Question: I am working upon a Core-data app which involves collapsable sections.
Basically, if I move a managed object across section, or just delete it when its section is opened, I get the following error:
> 2014-04-28 19:38:44.690 uRSS[663:60b] CoreData: error: Serious application error. An exception was caught from the delegate of NSFetchedResultsController during a call to -controllerDidChangeContent:. Invalid update: invalid number of rows in section 7. The number of rows contained in an existing section after the update (2) must be equal to the number of rows contained in that section before the update (3), plus or minus the number of rows inserted or deleted from that section (0 inserted, 0 deleted) and plus or minus the number of rows moved into or out of that section (0 moved in, 0 moved out). with userInfo (null)
I believe its about the way I handle changes in the 'didChange Object' method but I am stuck ATM:
'''
- (void)controller:(NSFetchedResultsController *)controller didChangeObject:(id)anObject
atIndexPath:(NSIndexPath *)indexPath forChangeType:(NSFetchedResultsChangeType)type
newIndexPath:(NSIndexPath *)newIndexPath
{
UITableView *tableView = self.tableView;
switch(type) {
case NSFetchedResultsChangeInsert:
NSLog(@"MasterViewController::didChangeObject **** Inserting something in %@**** ", _detailViewController.detailItem.category.name);
if ([_detailViewController.detailItem.category.open boolValue]) {
[tableView insertRowsAtIndexPaths:@[newIndexPath] withRowAnimation:UITableViewRowAnimationFade];
}
break;
case NSFetchedResultsChangeDelete:
NSLog(@"MasterViewController::didChangeObject **** Deleting something in %@**** ", _detailViewController.detailCategory.name);
if ([_detailViewController.detailCategory.open boolValue]) {
[tableView deleteRowsAtIndexPaths:@[indexPath] withRowAnimation:UITableViewRowAnimationFade];
}
break;
case NSFetchedResultsChangeUpdate:
NSLog(@"MasterViewController::didChangeObject **** Changing something in %@**** ", _detailViewController.detailCategory.name);
if ([_detailViewController.detailCategory.open boolValue]) {
[self configureCell:[tableView cellForRowAtIndexPath:indexPath] atIndexPath:indexPath];
}
break;
case NSFetchedResultsChangeMove:
NSLog(@"MasterViewController::didChangeObject **** Moving something from %@ to %@**** ", _detailViewController.detailCategory.name, _detailViewController.detailItem.category.name);
if ([_detailViewController.detailCategory.open boolValue]) {
[tableView deleteRowsAtIndexPaths:@[indexPath] withRowAnimation:UITableViewRowAnimationFade];
}
if ([_detailViewController.detailItem.category.open boolValue]) {
[tableView insertRowsAtIndexPaths:@[newIndexPath] withRowAnimation:UITableViewRowAnimationFade];
}
break;
}
}
'''
My detailView has 2 objects attached to it: 'detailItem', a feed, and 'detailCategory', the original Category, should it change.
Category has a 'name' and an 'open'property. If open is false, the Category (section) is collapsed.
So far I cannot delete objects or change their category without a crash.
If the category is closed, I can delete them.
Whenever creating a new object (which has its own "new" category), it wrongly appears in the currently opened category. If no category is opened, then it will expectedly crete the new category with the new object.
Can somebody tell me how to handle this, please?
Here's some more from the UIDataSource:
This is when and how I move a 'Feed' across 'Categories' in my detailView:
'''
-(void) updateCategory:(id)sender
{
if (!_categoriesPopover) {
return;
}
[_categoriesPopover dismissPopoverAnimated:YES];
[_mainMOC performBlockAndWait:^{
Category *category=_categoryView.categoryChosen;
if (!category) {
return;
}
self.detailItem.category.open=[NSNumber numberWithBool:NO];
self.detailCategory = self.detailItem.category;
self.detailItem.category=category;
self.detailItem.category.open=[NSNumber numberWithBool:YES];
NSError *error;
if (![_mainMOC save:&error])
{
NSLog(@"DetailViewController::updateCategory Error saving context: %@", error);
} else {
[[NSNotificationCenter defaultCenter] postNotificationName:@"feedUpdatedInDetailView" object:nil];
}
}];
}
'''
And it happens once I have clicked on the chosen destination 'Category' in this screenshot:

Here's the 'numberOfRowsInSection' method:
'''
- (NSInteger)tableView:(UITableView *)tableView numberOfRowsInSection:(NSInteger)section
{
if (tableView == self.searchDisplayController.searchResultsTableView) {
return [_filteredCategoryArray count];
} else {
if ([[[self.fetchedResultsController sections][section] objects] count]>0) {
Category *cat = ((Feed *)[[[self.fetchedResultsController sections][section] objects] objectAtIndex:0]).category;
return [cat.open boolValue] ? [[self.fetchedResultsController sections][section] numberOfObjects] : 0;
} else {
return 0;
}
}
}
'''
I NSLogged some variables in order to see what was happening and I think we can forget the open/close aspect here.
a) Here's what happens in the DetailView:
'''
-(void) updateCategory:(id)sender
{
if (!_categoriesPopover) {
return;
}
[_categoriesPopover dismissPopoverAnimated:YES];
Category *category=_categoryView.categoryChosen;
if (!category) {
return;
}
[_mainMOC performBlockAndWait:^{
NSLog(@"BEFORE: oldcat: %@ (%d) / newcat: %@ (%d)", _detailItem.category.name, [_detailItem.category.feeds count], category.name, [category.feeds count]);
self.detailItem.category.open=[NSNumber numberWithBool:NO];
self.detailCategory = self.detailItem.category;
self.detailItem.category=category;
self.detailItem.category.open=[NSNumber numberWithBool:YES];
NSError *error;
if (![_mainMOC save:&error])
{
NSLog(@"DetailViewController::updateCategory Error saving context: %@", error);
} else {
[[NSNotificationCenter defaultCenter] postNotificationName:@"feedUpdatedInDetailView" object:nil];
}
NSLog(@"AFTER: oldcat: %@ (%d) / newcat: %@ (%d)", _detailCategory.name, [_detailCategory.feeds count], _detailItem.category.name, [_detailItem.category.feeds count]);
}];
}
'''
b) Here's what's in the MasterView:
'''
case NSFetchedResultsChangeMove:
NSLog(@"MVC: oldcat: %@ (%d) / newcat: %@ (%d)", _detailViewController.detailCategory.name, [_detailViewController.detailCategory.feeds count], _detailViewController.detailItem.category.name, [_detailViewController.detailItem.category.feeds count]);
NSLog(@"MasterViewController::didChangeObject **** Moving something from %@ to %@**** ", _detailViewController.detailCategory.name, _detailViewController.detailItem.category.name);
[tableView deleteRowsAtIndexPaths:@[indexPath] withRowAnimation:UITableViewRowAnimationFade];
[tableView insertRowsAtIndexPaths:@[newIndexPath] withRowAnimation:UITableViewRowAnimationFade];
break;
'''
c) Here's what the log says:
'''
2014-04-30 18:52:04.771 uRSS[465:60b] BEFORE: oldcat: trucs (2) / newcat: Misc (7)
2014-04-30 18:52:04.771 uRSS[465:60b] MVC: oldcat: trucs (1) / newcat: Misc (8)
2014-04-30 18:52:04.772 uRSS[465:60b] MasterViewController::didChangeObject **** Moving something from trucs to Misc****
2014-04-30 18:52:04.772 uRSS[465:60b] *** Assertion failure in -[UITableView _endCellAnimationsWithContext:], /SourceCache/UIKit_Sim/UIKit-2935.137/UITableView.m:1368
2014-04-30 18:52:04.772 uRSS[465:60b] CoreData: error: Serious application error. An exception was caught from the delegate of NSFetchedResultsController during a call to -controllerDidChangeContent:. Invalid update: invalid number of rows in section 5. The number of rows contained in an existing section after the update (8) must be equal to the number of rows contained in that section before the update (0), plus or minus the number of rows inserted or deleted from that section (1 inserted, 0 deleted) and plus or minus the number of rows moved into or out of that section (0 moved in, 0 moved out). with userInfo (null)
2014-04-30 18:52:04.773 uRSS[465:60b] [AppDelegate::saveContextChanges] merged.
2014-04-30 18:52:04.774 uRSS[465:8c03] [AppDelegate::saveContextChanges] merged.
2014-04-30 18:52:04.775 uRSS[465:60b] AFTER: oldcat: trucs (1) / newcat: Misc (8)
'''
What I don't get is that the DVC works in a PerformBlockAndWait loop but the MVC gets called with the new values before they seem to be committed on the DVC. How is that possible?
What's wrong???
I did as Marcus suggested and removed the MOC save.
The logs look better (BEFORE and AFTER happen in the DVC, MVC happens expectedly after in the MVC and the values are correct):
'''
2014-05-01 07:27:39.391 uRSS[742:60b] BEFORE: oldcat: Misc (8) / newcat: trucs (1)
2014-05-01 07:27:39.392 uRSS[742:60b] AFTER: oldcat: Misc (7) / newcat: trucs (2)
2014-05-01 07:27:39.400 uRSS[742:60b] MVC: oldcat: Misc (7) / newcat: trucs (2)
'''
But:
I still get the error:
'''
2014-05-01 07:27:39.400 uRSS[742:60b] MasterViewController::didChangeObject **** Moving something from Misc to trucs****
2014-05-01 07:27:39.401 uRSS[742:60b] *** Assertion failure in -[UITableView _endCellAnimationsWithContext:], /SourceCache/UIKit_Sim/UIKit-2935.137/UITableView.m:1368
2014-05-01 07:27:39.401 uRSS[742:60b] CoreData: error: Serious application error. An exception was caught from the delegate of NSFetchedResultsController during a call to -controllerDidChangeContent:. Invalid update: invalid number of rows in section 5. The number of rows contained in an existing section after the update (0) must be equal to the number of rows contained in that section before the update (8), plus or minus the number of rows inserted or deleted from that section (0 inserted, 1 deleted) and plus or minus the number of rows moved into or out of that section (0 moved in, 0 moved out). with userInfo (null)
'''
I also see that on restarting the app, the Feed has not been moved which usually happened with a save...
I reverted to my original 'didChangeObject' method and it works (moving Feeds across Categories, that is).
How can I get a save to "block" the main UI during its processing? 'performBlockAndWait'obviously doesn't suffice.
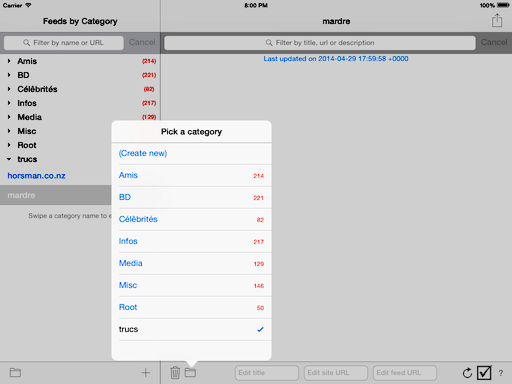
Answer: The bug has been gone after I edited the 'didChangeObject' method the following way (I to take the open flag into account):
'''
- (void)controller:(NSFetchedResultsController *)controller didChangeObject:(id)anObject
atIndexPath:(NSIndexPath *)indexPath forChangeType:(NSFetchedResultsChangeType)type
newIndexPath:(NSIndexPath *)newIndexPath
{
UITableView *tableView = self.tableView;
Category *category = ((Feed *) anObject).category;
switch(type) {
case NSFetchedResultsChangeInsert:
NSLog(@"MasterViewController::didChangeObject **** Inserting something in %@**** ", category.name);
if ([category.open boolValue]) {
[tableView insertRowsAtIndexPaths:@[newIndexPath] withRowAnimation:UITableViewRowAnimationFade];
}
break;
case NSFetchedResultsChangeDelete:
NSLog(@"MasterViewController::didChangeObject **** Deleting something in %@**** ", _detailViewController.detailCategory.name);
if ([_detailViewController.detailCategory.open boolValue]) {
[tableView deleteRowsAtIndexPaths:@[indexPath] withRowAnimation:UITableViewRowAnimationFade];
}
break;
case NSFetchedResultsChangeUpdate:
NSLog(@"MasterViewController::didChangeObject **** Changing something in %@**** ", category.name);
if ([category.open boolValue]) {
[self configureCell:[tableView cellForRowAtIndexPath:indexPath] atIndexPath:indexPath];
}
break;
case NSFetchedResultsChangeMove:
NSLog(@"MasterViewController::didChangeObject **** Moving something from %@ to %@**** ", _detailViewController.detailCategory.name, category.name);
if ([_detailViewController.detailCategory.open boolValue]) {
[tableView deleteRowsAtIndexPaths:@[indexPath] withRowAnimation:UITableViewRowAnimationFade];
}
if ([category.open boolValue]) {
[tableView insertRowsAtIndexPaths:@[newIndexPath] withRowAnimation:UITableViewRowAnimationFade];
}
break;
}
}
'''